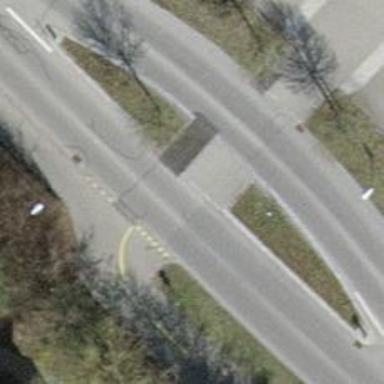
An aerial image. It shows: Crossing where the road has markings.